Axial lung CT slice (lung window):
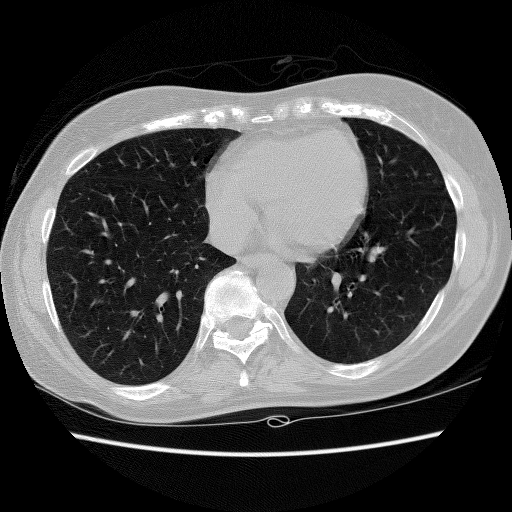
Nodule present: no